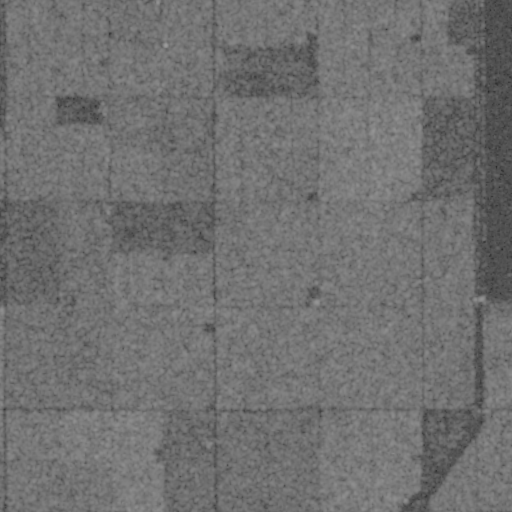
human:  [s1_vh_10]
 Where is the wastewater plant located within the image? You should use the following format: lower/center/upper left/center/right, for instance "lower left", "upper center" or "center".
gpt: The wastewater plant is located in the center left of the image.
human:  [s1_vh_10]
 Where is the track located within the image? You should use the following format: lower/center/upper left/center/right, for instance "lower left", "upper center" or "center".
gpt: There is no track in the image.

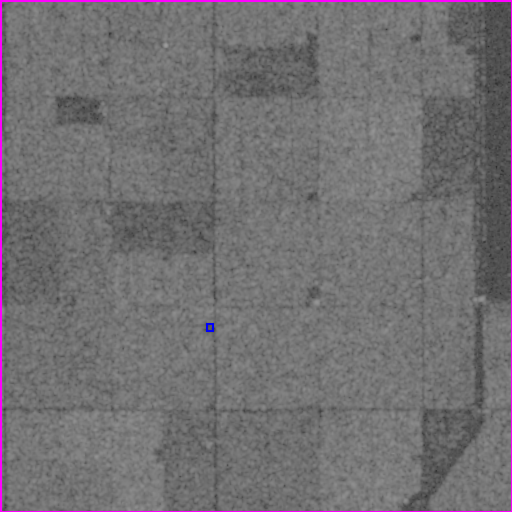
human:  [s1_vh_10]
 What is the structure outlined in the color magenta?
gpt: The structure outlined in magenta is a crop field.
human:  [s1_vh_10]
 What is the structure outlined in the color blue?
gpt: The structure outlined in blue is a wastewater plant.
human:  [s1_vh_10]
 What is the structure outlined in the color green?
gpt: There is no green outline.